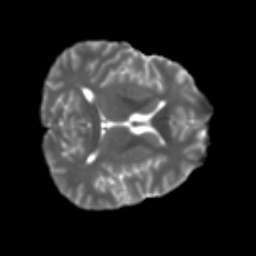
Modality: T2w
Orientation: axial
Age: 32
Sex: male
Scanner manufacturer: ge
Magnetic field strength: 3 T
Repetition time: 7.8 s
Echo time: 0.0606 s